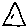
Label: triangle